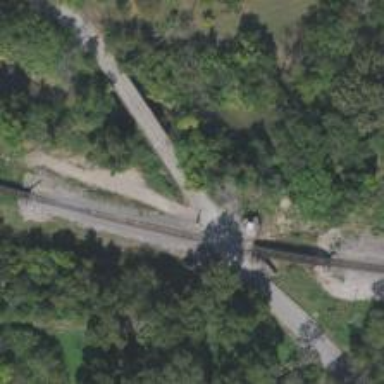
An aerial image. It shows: Railway track.